Interaction volume radius: 5 \u00c5
Interaction volume height: 30 \u00c5
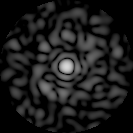
Disorder parameter: 0.8132